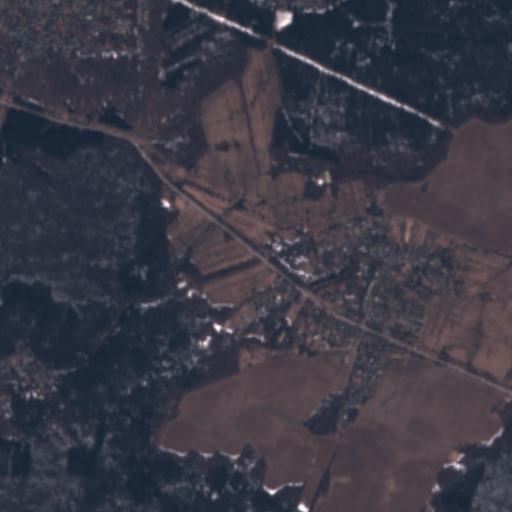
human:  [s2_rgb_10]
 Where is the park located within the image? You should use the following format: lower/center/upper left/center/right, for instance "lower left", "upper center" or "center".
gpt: The park is located in the center right of the image.
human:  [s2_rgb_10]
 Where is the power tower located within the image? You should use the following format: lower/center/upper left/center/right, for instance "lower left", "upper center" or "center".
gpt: The power tower is located in the upper right of the image.
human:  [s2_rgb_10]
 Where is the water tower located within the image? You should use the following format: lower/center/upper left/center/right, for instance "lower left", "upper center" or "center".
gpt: The water tower is located in the center of the image.
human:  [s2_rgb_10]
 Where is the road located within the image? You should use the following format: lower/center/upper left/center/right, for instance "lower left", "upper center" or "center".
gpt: There is no road in the image.